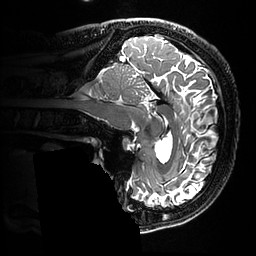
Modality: T2w
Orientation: sagittal
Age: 36
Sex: male
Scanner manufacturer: ge
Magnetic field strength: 3 T
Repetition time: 3.202 s
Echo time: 0.06024 s